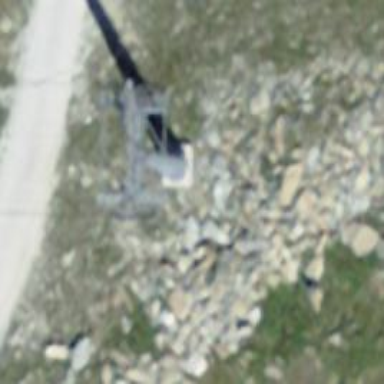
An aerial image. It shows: Pylon for aerialway.